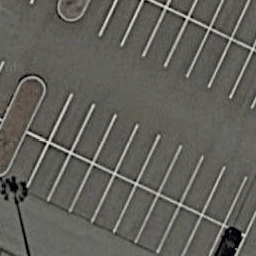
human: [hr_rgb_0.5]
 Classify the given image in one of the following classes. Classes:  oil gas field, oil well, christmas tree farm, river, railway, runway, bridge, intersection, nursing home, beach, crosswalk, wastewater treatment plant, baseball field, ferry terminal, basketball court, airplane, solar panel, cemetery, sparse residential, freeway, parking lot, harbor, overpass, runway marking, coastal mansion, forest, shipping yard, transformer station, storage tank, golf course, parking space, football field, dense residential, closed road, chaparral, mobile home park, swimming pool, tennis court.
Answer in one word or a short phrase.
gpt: parking space